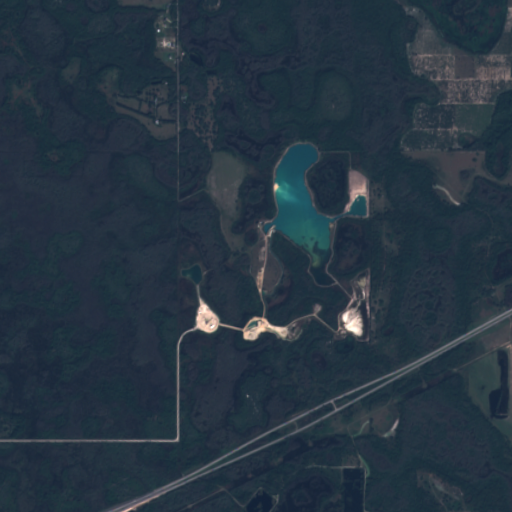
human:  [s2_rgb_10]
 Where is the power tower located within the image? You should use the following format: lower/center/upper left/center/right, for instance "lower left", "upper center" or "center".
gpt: The power tower is located in the lower right of the image.
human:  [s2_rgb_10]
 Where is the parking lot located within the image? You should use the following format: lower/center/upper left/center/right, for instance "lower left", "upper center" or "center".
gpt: There is no parking lot in the image.